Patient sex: M
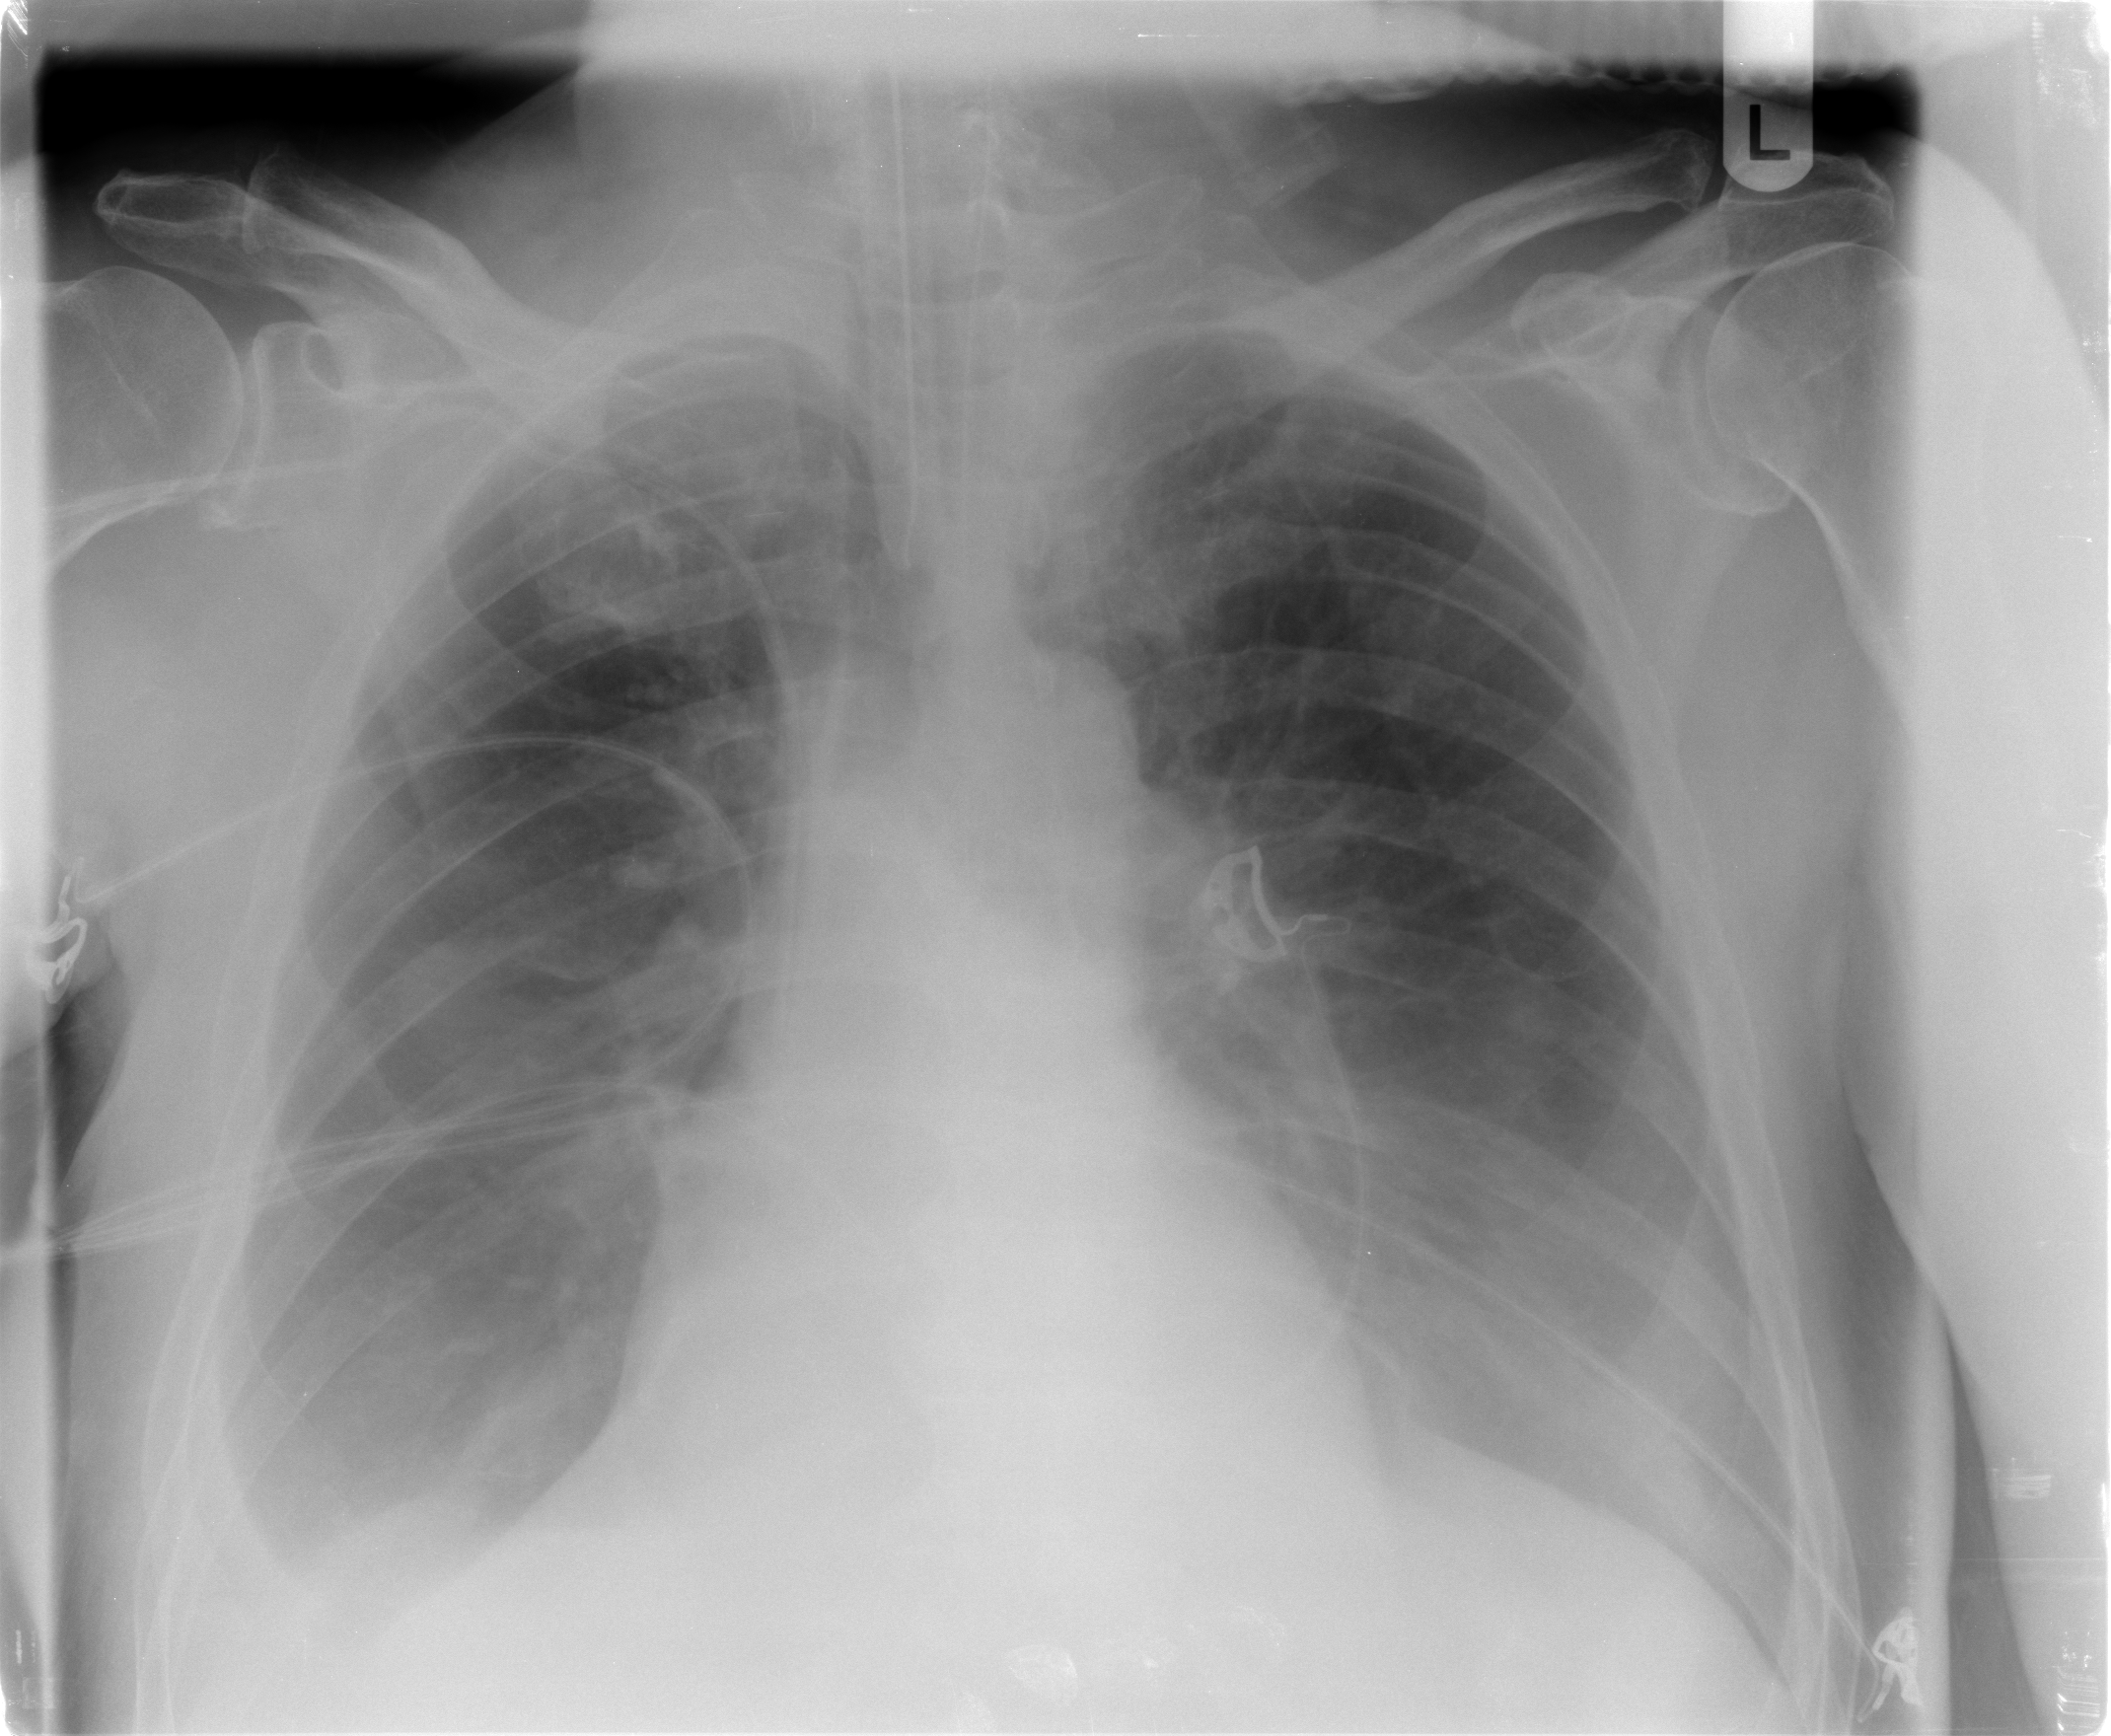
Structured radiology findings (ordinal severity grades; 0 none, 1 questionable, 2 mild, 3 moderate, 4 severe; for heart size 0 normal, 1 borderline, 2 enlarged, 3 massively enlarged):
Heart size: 2
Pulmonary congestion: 0
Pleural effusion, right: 2
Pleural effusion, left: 1
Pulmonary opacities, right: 0
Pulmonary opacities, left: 0
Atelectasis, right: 2
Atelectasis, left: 2